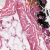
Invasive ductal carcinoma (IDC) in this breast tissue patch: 0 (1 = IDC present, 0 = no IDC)